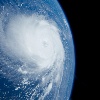
Label: cloud